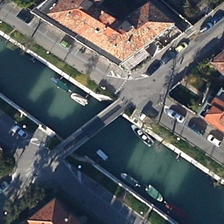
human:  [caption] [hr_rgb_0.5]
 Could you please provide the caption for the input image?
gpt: the narrow bridge spans the river with roads next to it .

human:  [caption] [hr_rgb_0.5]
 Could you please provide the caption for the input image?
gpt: a narrow bridge is across the river with boats stopping .

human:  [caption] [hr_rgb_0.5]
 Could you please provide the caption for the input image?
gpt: a bridge connects the houses and roads on the both sides of the river  where some boats is parking .

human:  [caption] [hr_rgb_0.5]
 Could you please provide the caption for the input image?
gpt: the tiny bridege across the narrow river next buildings with red roofs .

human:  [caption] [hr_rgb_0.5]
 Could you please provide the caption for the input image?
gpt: several red buildings and some cars are in two sides of a river with several boats in it and several cars near it .